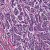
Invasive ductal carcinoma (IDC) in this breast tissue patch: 1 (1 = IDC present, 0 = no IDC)